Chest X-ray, PA view. Patient: 54 years old, sex M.
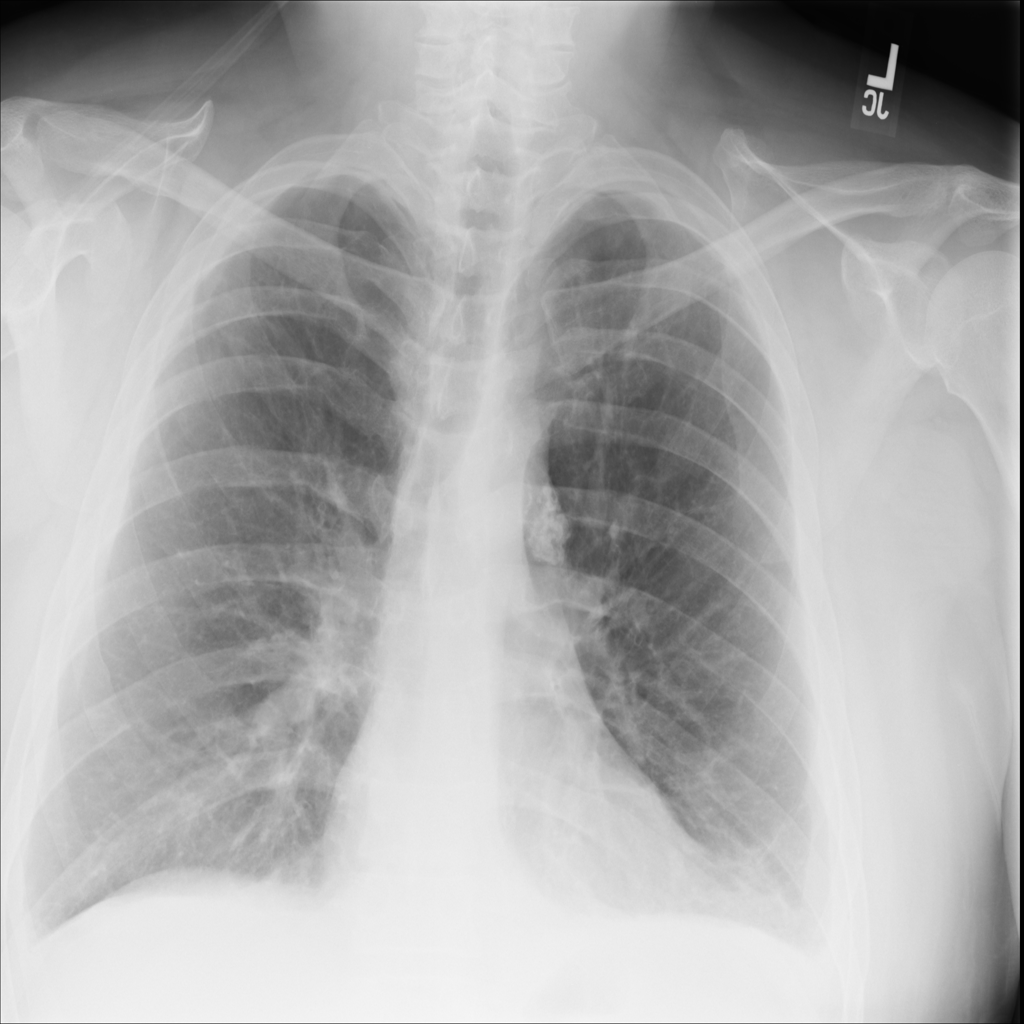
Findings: Effusion